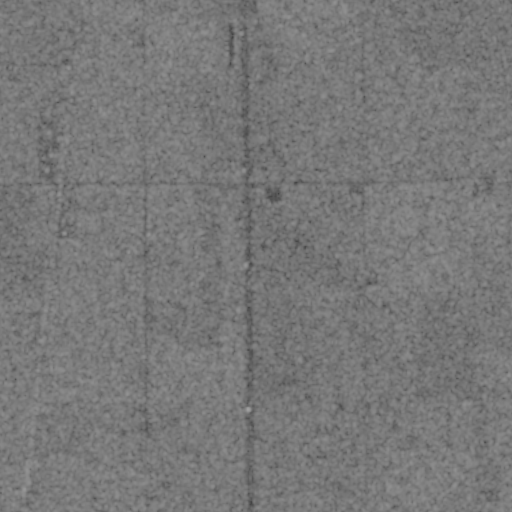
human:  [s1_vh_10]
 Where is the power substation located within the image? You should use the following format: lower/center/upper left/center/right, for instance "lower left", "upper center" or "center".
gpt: The power substation is located in the center left of the image.
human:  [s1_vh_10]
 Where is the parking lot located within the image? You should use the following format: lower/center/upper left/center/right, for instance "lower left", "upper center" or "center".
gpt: There is no parking lot in the image.

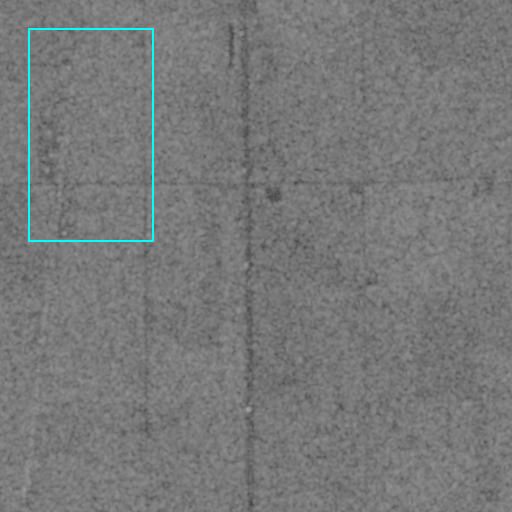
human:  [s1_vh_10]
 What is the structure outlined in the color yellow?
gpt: There is no yellow outline.
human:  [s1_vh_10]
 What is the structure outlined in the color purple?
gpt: There is no structure outlined in purple.